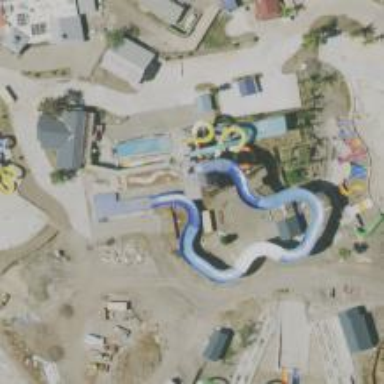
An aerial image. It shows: Water slide attraction.